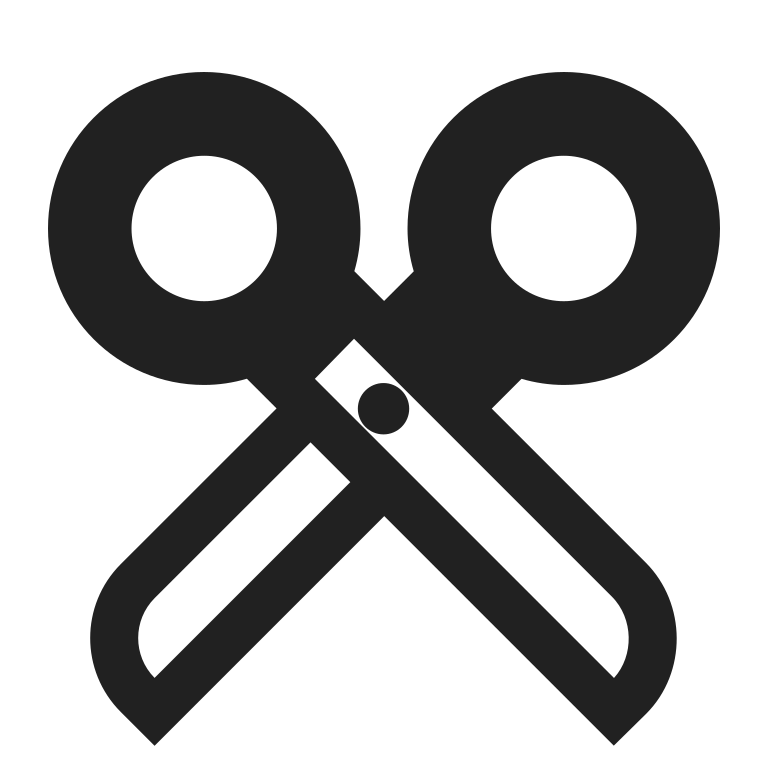
scissors high contrast